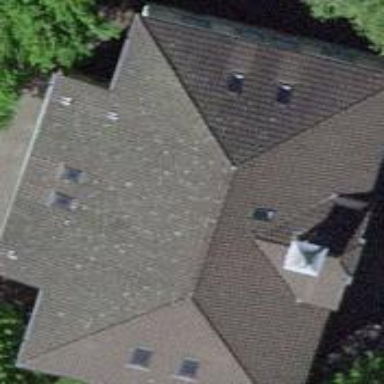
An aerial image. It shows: School building with hipped roof design.